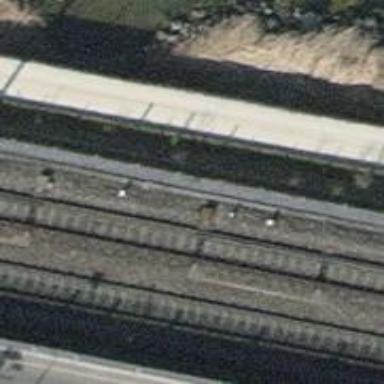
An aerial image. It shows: Single-track railway with electrified contact lines.